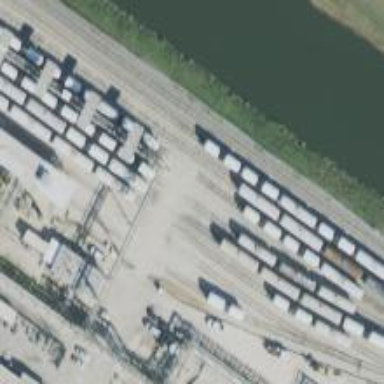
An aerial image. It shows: Railway yard.